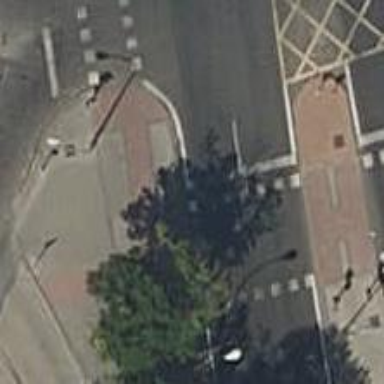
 there are traffic signals and zebra crossing."